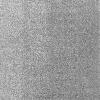
Atmospheric dust classification: dusty